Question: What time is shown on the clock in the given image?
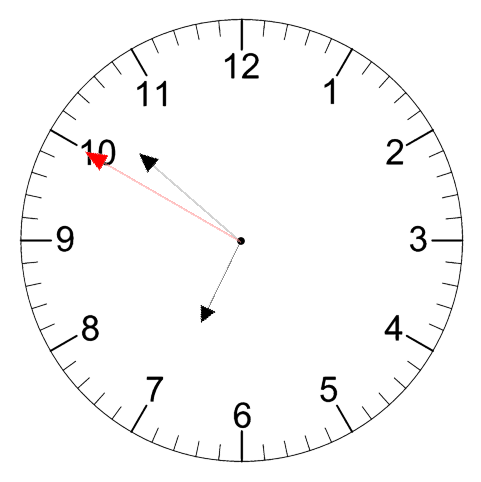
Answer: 06:51:50